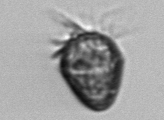
Label: Ciliophora